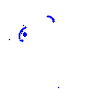
Particle: proton